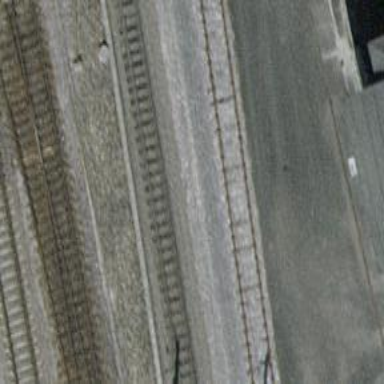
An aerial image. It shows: Narrow-gauge railway with 1 track. The tracks are electrified with contact line.